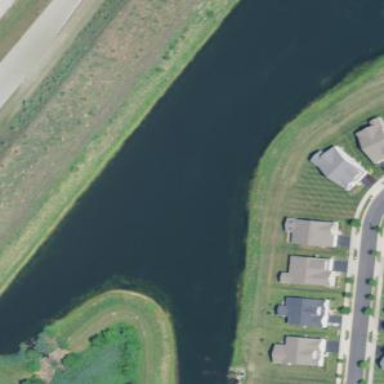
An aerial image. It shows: Retention basin with water.